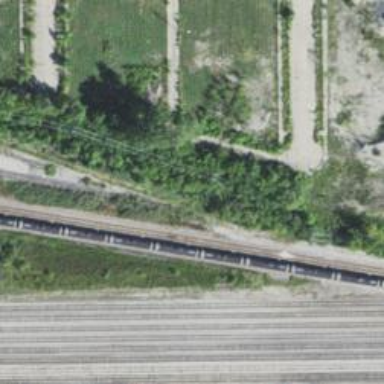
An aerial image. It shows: Abandoned spur railway.